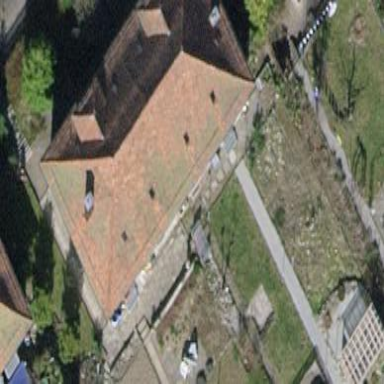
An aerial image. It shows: Building with tiled roof.